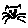
Label: cat